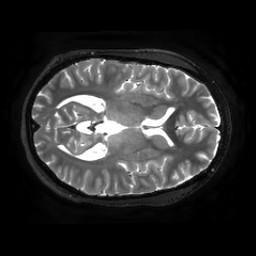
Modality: T2w
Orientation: axial
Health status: healthy
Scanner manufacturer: philips
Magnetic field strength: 3 T
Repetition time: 2.5 s
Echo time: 0.25 s